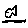
Label: fish